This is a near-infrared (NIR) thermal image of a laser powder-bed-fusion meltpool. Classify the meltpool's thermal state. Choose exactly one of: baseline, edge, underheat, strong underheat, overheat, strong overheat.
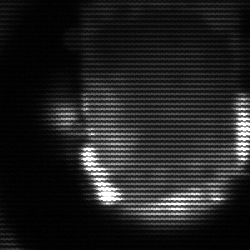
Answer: baseline